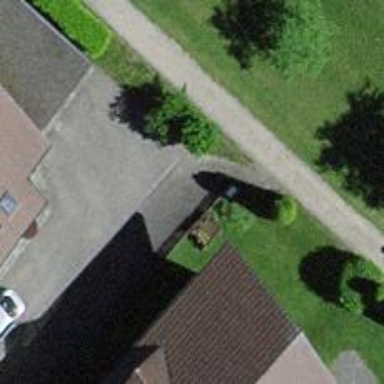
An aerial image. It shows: Path made of paving stones.